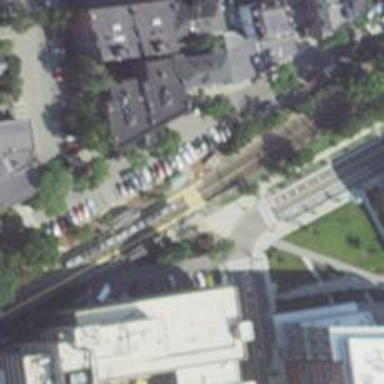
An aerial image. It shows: Railway crossing.